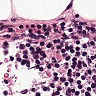
Metastatic tissue present: no